Aerial crown-view tile of a tropical tree (Barro Colorado Island, Panama), acquired 20250512:
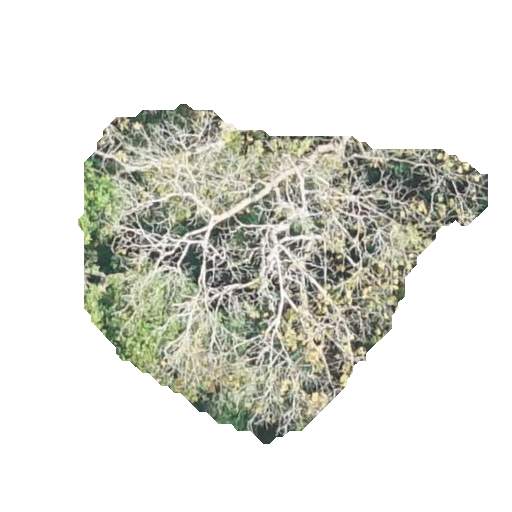
Species: Dipteryx oleifera
GBIF accepted scientific name: Dipteryx oleifera
Crown area: 129.175 m²